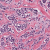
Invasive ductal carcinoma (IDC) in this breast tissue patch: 1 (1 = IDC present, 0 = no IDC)